Field crop: maize
Growth stage: 1
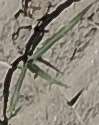
Species: sorghum